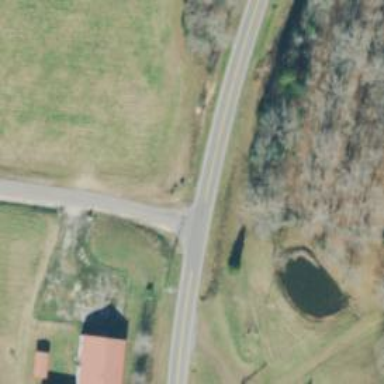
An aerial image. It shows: Unclassified road.